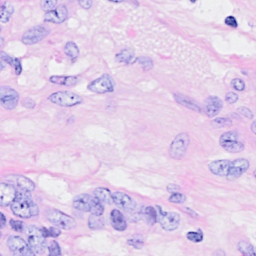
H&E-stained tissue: Breast